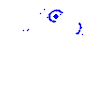
Particle: pion